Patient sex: M
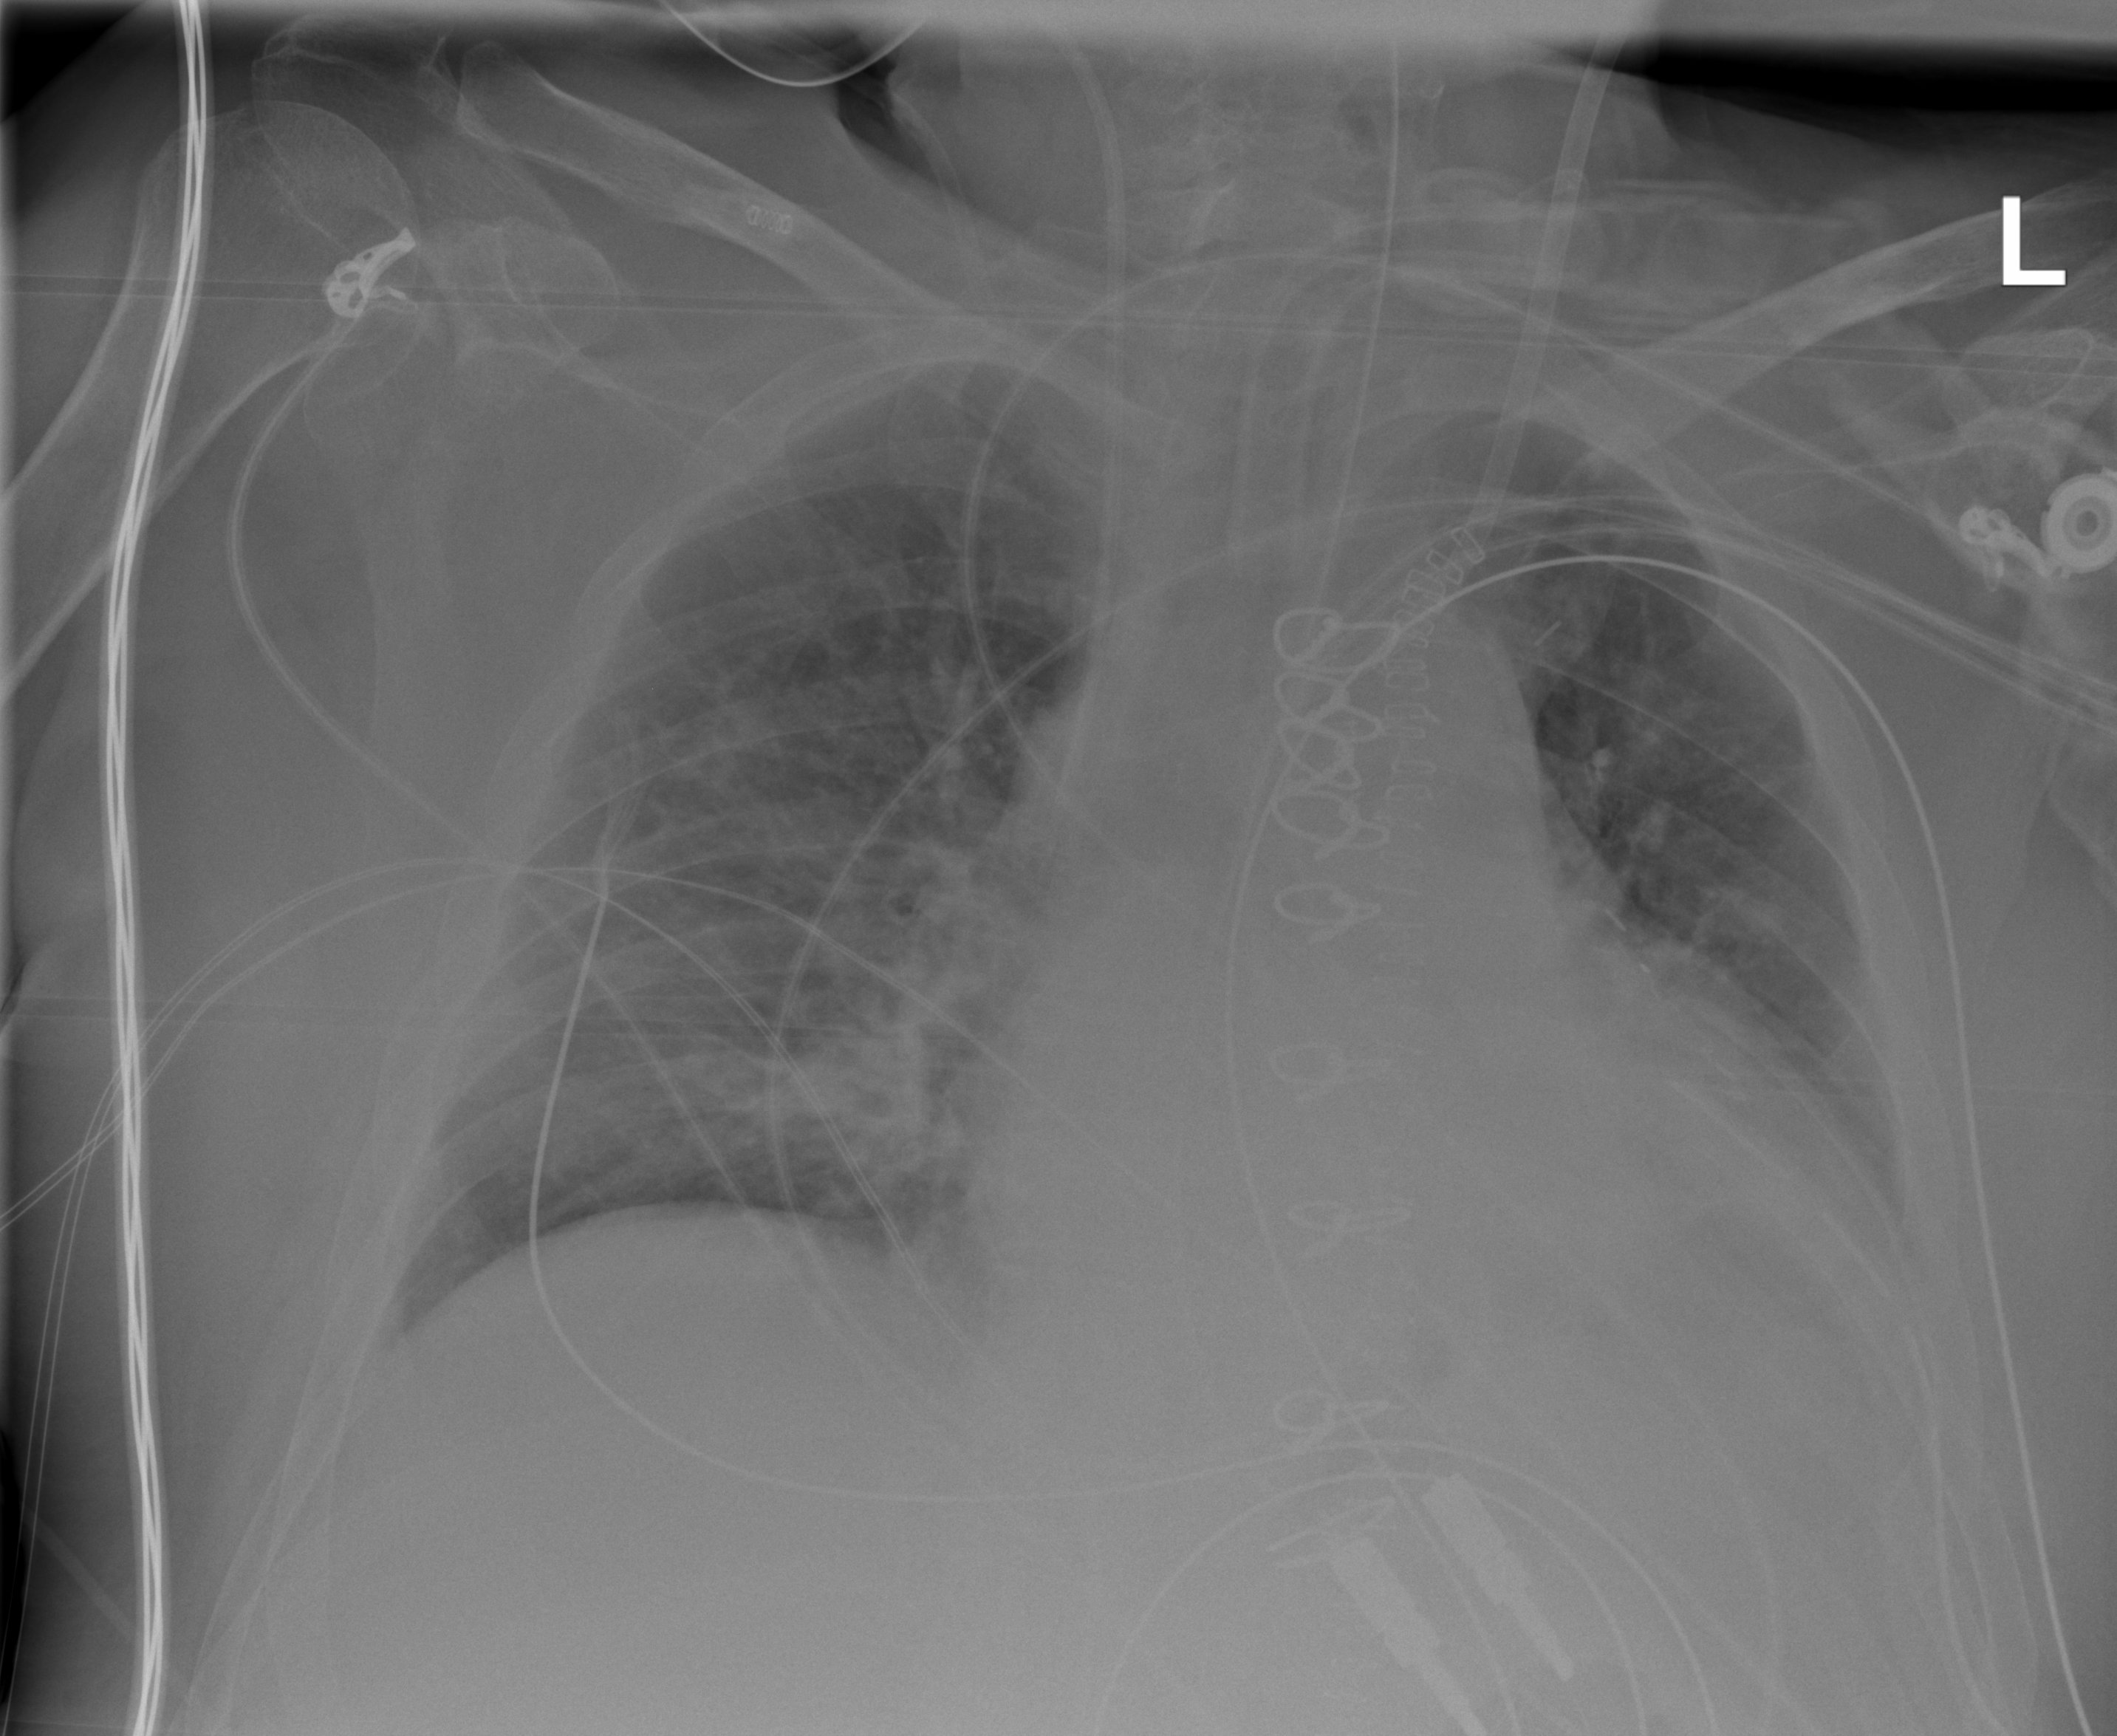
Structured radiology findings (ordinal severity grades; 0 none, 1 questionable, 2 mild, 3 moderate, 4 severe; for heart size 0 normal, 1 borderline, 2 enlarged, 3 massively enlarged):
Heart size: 2
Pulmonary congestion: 2
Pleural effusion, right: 0
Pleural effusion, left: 2
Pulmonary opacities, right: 2
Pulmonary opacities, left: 2
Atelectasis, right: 0
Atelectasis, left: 2